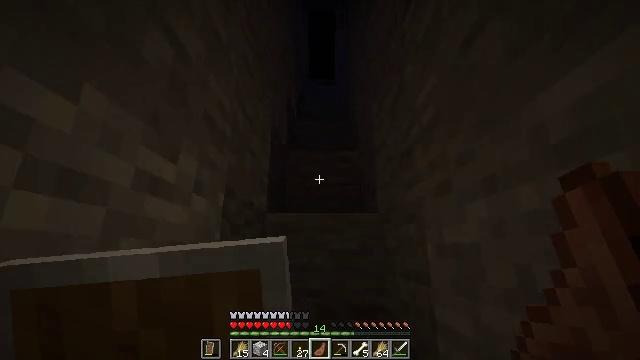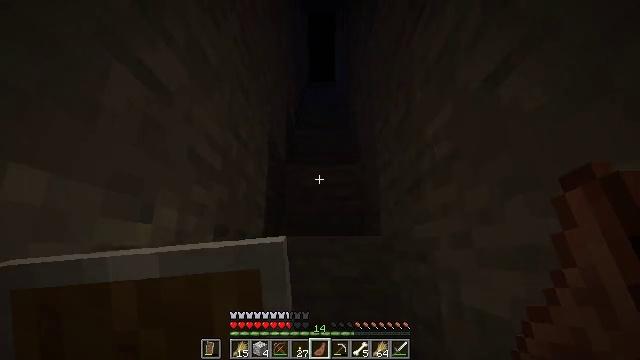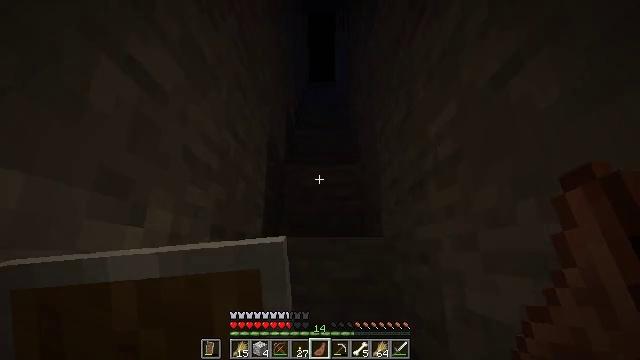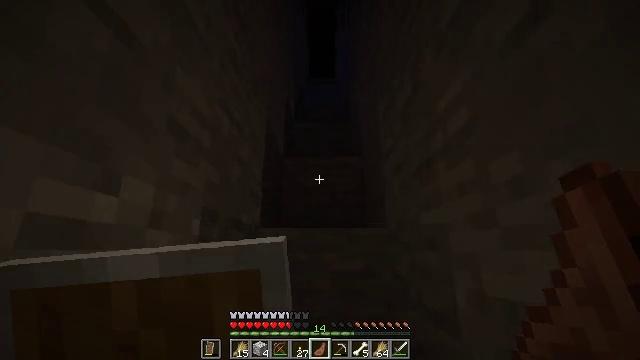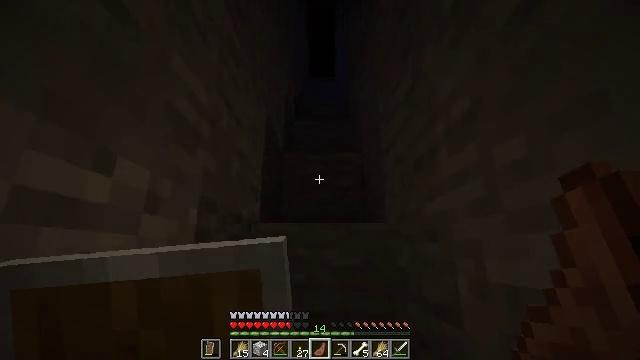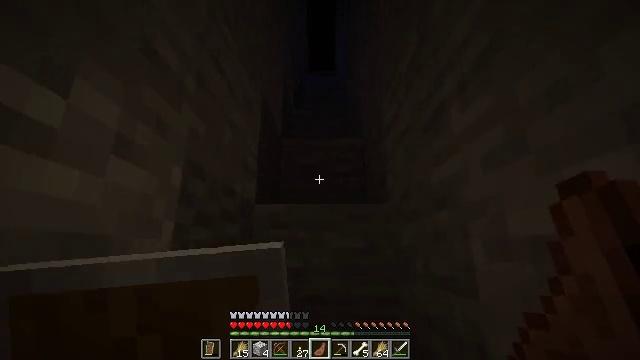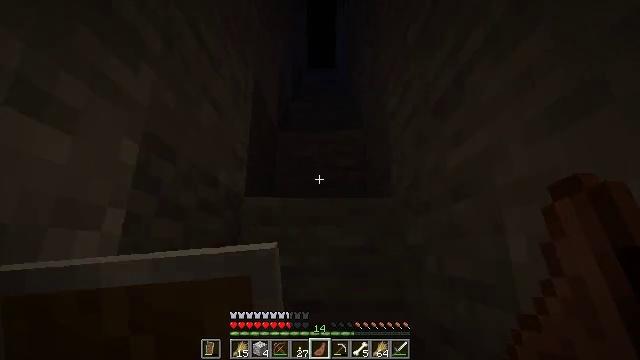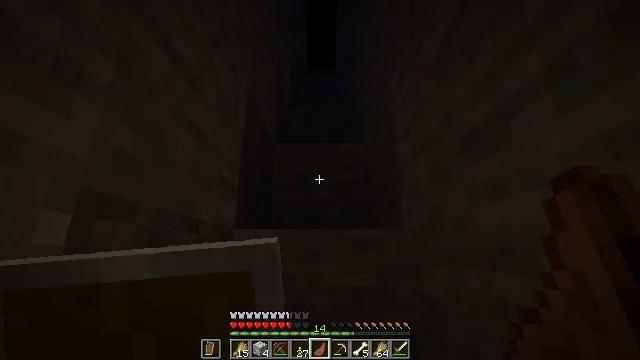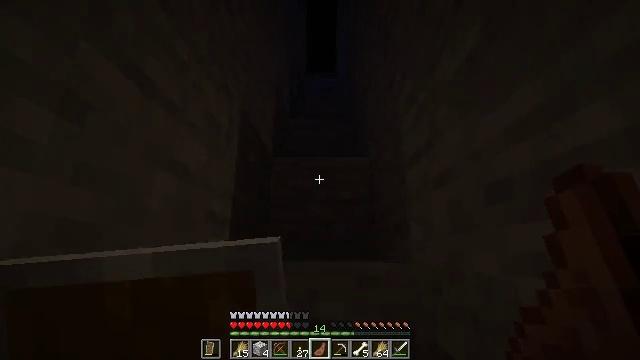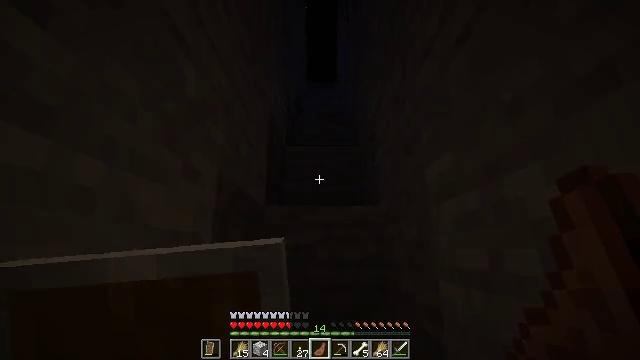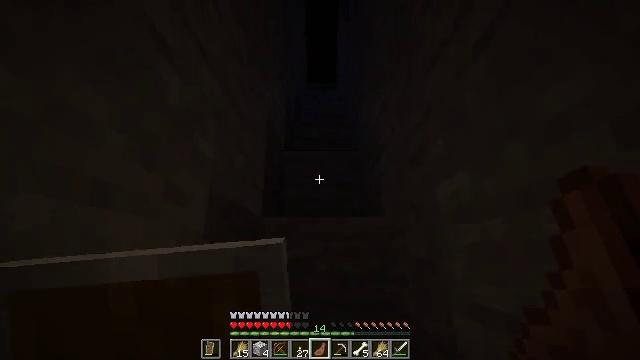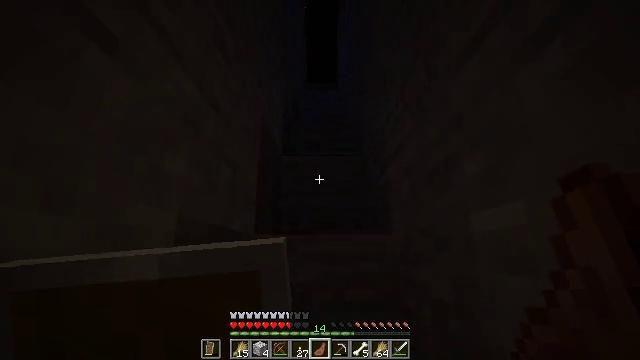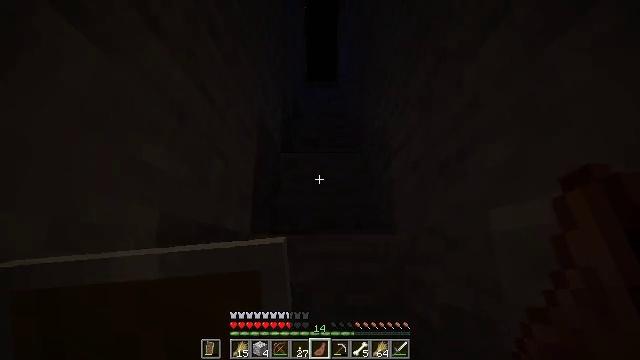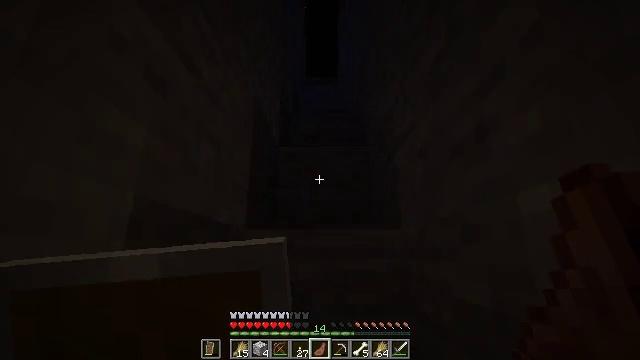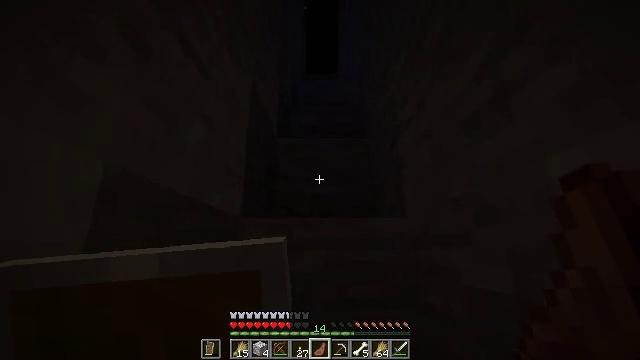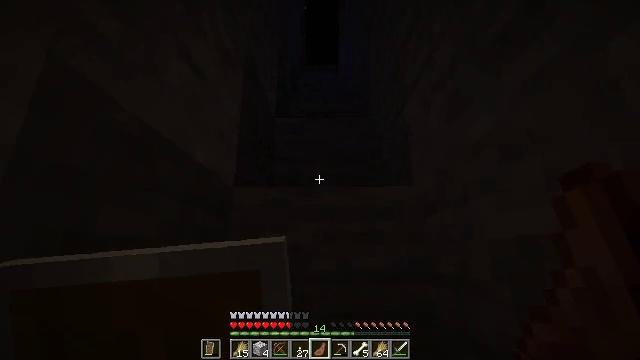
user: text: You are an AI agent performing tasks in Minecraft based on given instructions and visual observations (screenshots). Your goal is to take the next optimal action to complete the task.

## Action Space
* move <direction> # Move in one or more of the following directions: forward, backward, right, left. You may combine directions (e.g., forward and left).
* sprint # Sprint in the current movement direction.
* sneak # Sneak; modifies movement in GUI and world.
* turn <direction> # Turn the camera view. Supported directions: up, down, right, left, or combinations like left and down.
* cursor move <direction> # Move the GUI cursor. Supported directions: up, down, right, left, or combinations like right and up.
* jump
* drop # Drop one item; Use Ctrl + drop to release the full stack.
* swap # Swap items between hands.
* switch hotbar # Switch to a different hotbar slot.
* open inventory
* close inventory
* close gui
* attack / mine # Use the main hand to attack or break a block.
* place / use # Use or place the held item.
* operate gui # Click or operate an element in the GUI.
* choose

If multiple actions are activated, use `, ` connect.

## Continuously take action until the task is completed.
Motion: motion action
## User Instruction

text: Open the furnace and craft a gold ingot.
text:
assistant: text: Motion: move forward, jump
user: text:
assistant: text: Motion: move forward, jump
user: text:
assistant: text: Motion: move forward, jump
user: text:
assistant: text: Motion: move forward, jump
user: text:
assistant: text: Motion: move forward, jump
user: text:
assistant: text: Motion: move forward, jump
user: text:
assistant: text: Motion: move forward, jump
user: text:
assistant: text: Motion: move forward, jump
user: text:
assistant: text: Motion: move forward, jump
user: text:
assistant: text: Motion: move forward, jump
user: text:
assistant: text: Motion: move forward, jump
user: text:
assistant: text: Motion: move forward, jump
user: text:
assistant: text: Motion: move forward, jump
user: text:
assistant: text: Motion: move forward, jump
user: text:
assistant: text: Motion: move forward, jump
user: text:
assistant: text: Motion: move forward, jump
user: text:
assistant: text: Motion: move forward, jump
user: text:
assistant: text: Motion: move forward, jump
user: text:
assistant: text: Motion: move forward, jump
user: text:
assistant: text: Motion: move forward, jump
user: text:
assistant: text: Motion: move forward, jump
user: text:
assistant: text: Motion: move forward, jump
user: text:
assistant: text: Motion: move forward, jump
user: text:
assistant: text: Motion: move forward, jump
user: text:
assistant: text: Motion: move forward, jump
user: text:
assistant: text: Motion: move forward, jump
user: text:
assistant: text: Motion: move forward, jump
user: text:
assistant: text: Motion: move forward, jump
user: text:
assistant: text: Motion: move forward, jump
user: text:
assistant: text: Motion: move forward, jump